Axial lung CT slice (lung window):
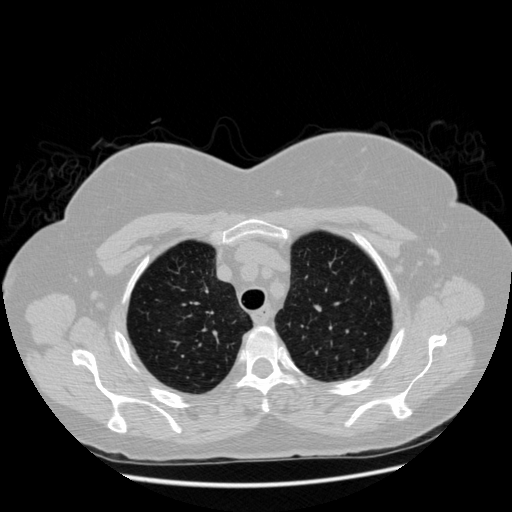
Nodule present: no